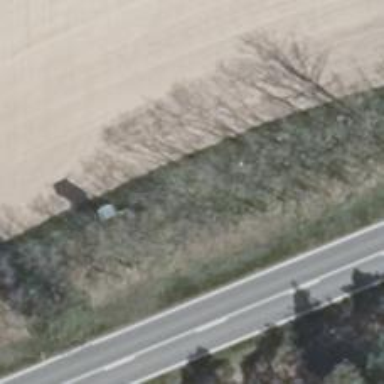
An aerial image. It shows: Hunting stand.